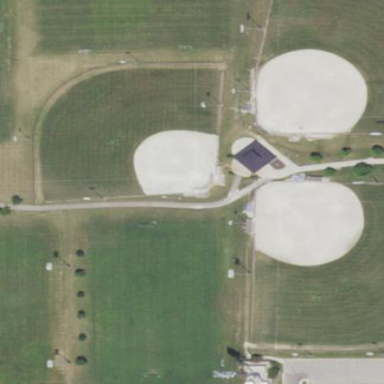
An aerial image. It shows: Baseball pitch for leisure land activities.